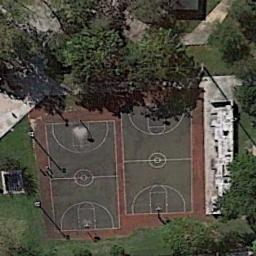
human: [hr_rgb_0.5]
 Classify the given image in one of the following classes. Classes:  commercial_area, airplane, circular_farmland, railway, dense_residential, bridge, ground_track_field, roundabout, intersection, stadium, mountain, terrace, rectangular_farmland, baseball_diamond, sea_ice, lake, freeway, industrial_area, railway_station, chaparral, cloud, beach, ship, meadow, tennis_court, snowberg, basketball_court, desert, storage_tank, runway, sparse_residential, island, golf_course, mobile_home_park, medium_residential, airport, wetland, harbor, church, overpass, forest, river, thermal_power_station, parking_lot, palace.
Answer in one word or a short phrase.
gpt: basketball_court